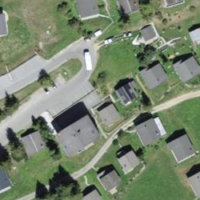
EUNIS habitat code: 55
Species observed at this site:
Turdus philomelos